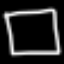
Label: square